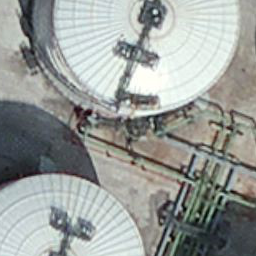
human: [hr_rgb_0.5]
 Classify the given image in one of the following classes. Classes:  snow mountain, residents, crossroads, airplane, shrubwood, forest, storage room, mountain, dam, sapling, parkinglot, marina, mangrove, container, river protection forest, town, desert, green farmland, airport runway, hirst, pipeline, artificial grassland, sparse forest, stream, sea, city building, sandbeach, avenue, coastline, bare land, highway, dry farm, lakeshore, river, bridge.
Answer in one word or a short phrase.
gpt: storage room